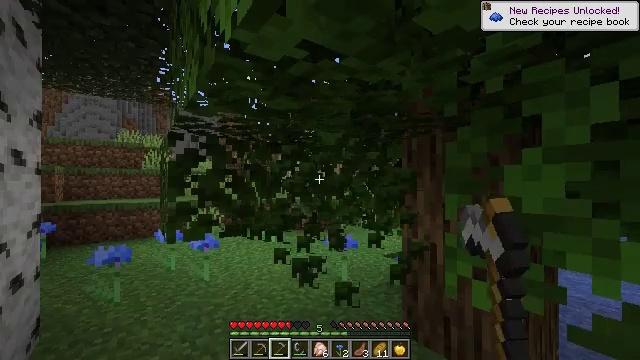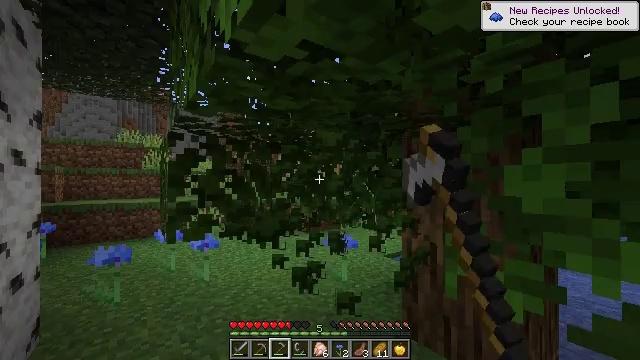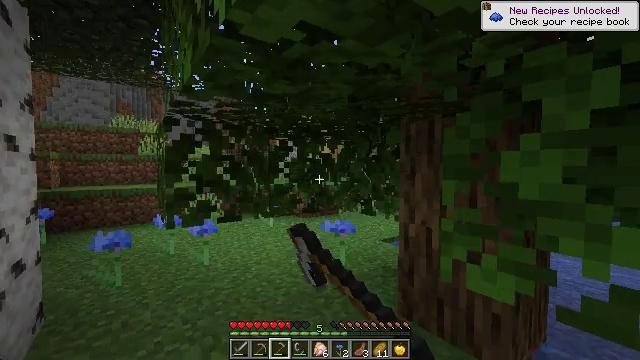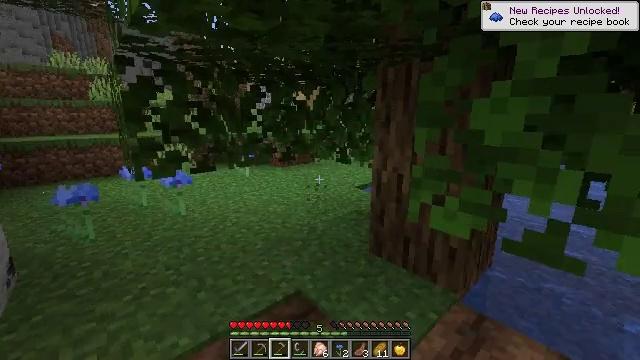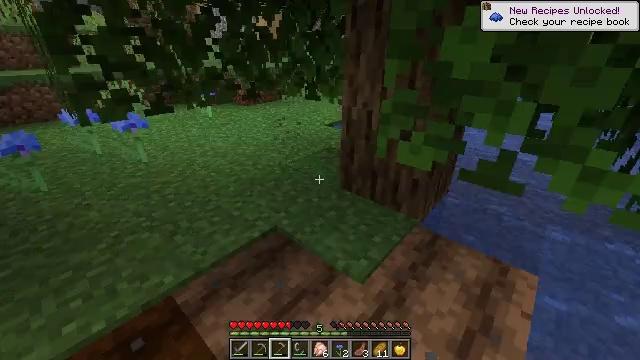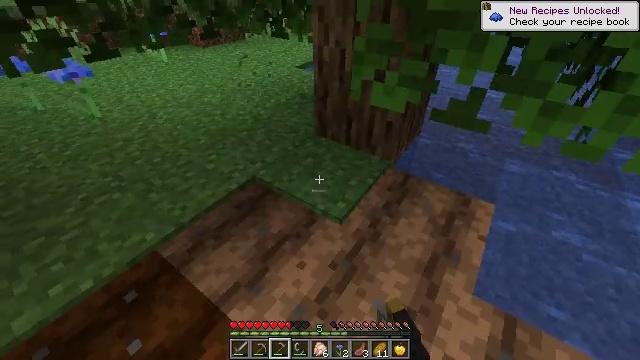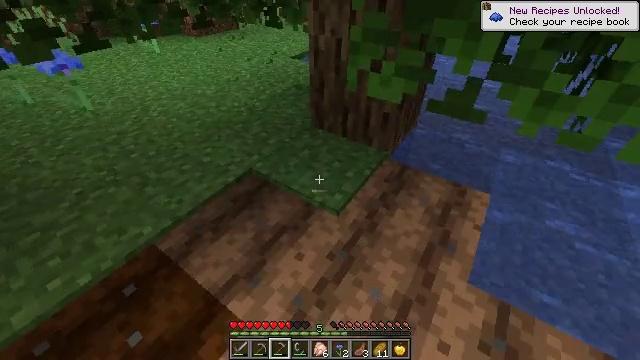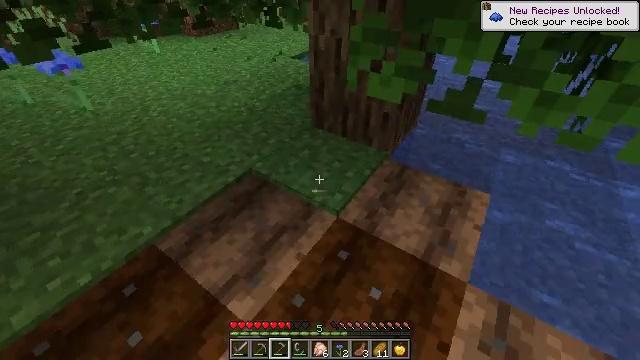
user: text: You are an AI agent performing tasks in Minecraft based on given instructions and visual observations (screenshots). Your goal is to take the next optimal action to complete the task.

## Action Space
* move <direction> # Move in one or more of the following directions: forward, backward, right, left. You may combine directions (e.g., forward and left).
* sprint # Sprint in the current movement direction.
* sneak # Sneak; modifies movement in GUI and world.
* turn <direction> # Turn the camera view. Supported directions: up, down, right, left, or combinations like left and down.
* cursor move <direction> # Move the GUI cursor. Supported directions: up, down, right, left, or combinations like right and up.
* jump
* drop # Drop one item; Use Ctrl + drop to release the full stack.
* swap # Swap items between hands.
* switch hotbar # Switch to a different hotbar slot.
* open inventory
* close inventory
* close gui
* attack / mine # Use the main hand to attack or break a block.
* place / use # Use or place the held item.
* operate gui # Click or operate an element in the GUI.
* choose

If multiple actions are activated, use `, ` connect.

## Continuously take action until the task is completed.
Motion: motion action
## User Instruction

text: Mine a cornflower from the ground.
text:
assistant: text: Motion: attack / mine
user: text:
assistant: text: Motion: turn down, attack / mine
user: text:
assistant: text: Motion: turn right and down, attack / mine
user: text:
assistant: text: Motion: turn right and down, attack / mine
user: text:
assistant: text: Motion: turn right and down
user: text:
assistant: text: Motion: turn down
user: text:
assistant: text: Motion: use / place
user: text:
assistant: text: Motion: use / place